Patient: sex F, age 60
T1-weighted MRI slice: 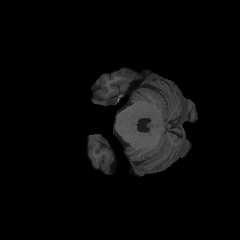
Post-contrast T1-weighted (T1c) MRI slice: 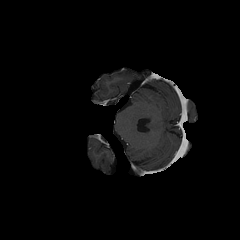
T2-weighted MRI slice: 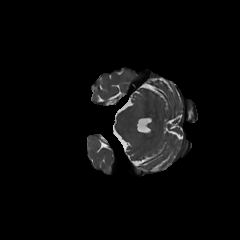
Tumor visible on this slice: no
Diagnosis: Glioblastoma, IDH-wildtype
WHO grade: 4